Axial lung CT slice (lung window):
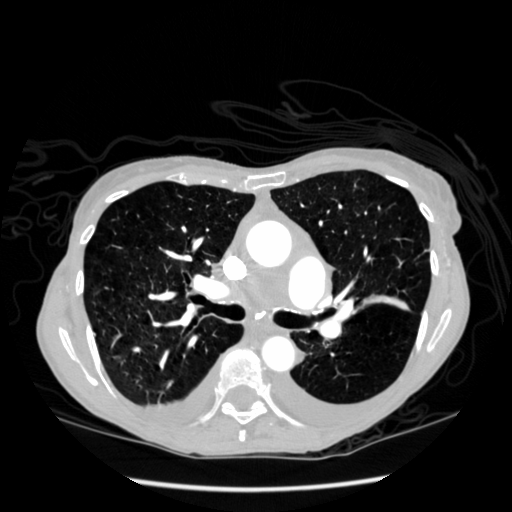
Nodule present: no